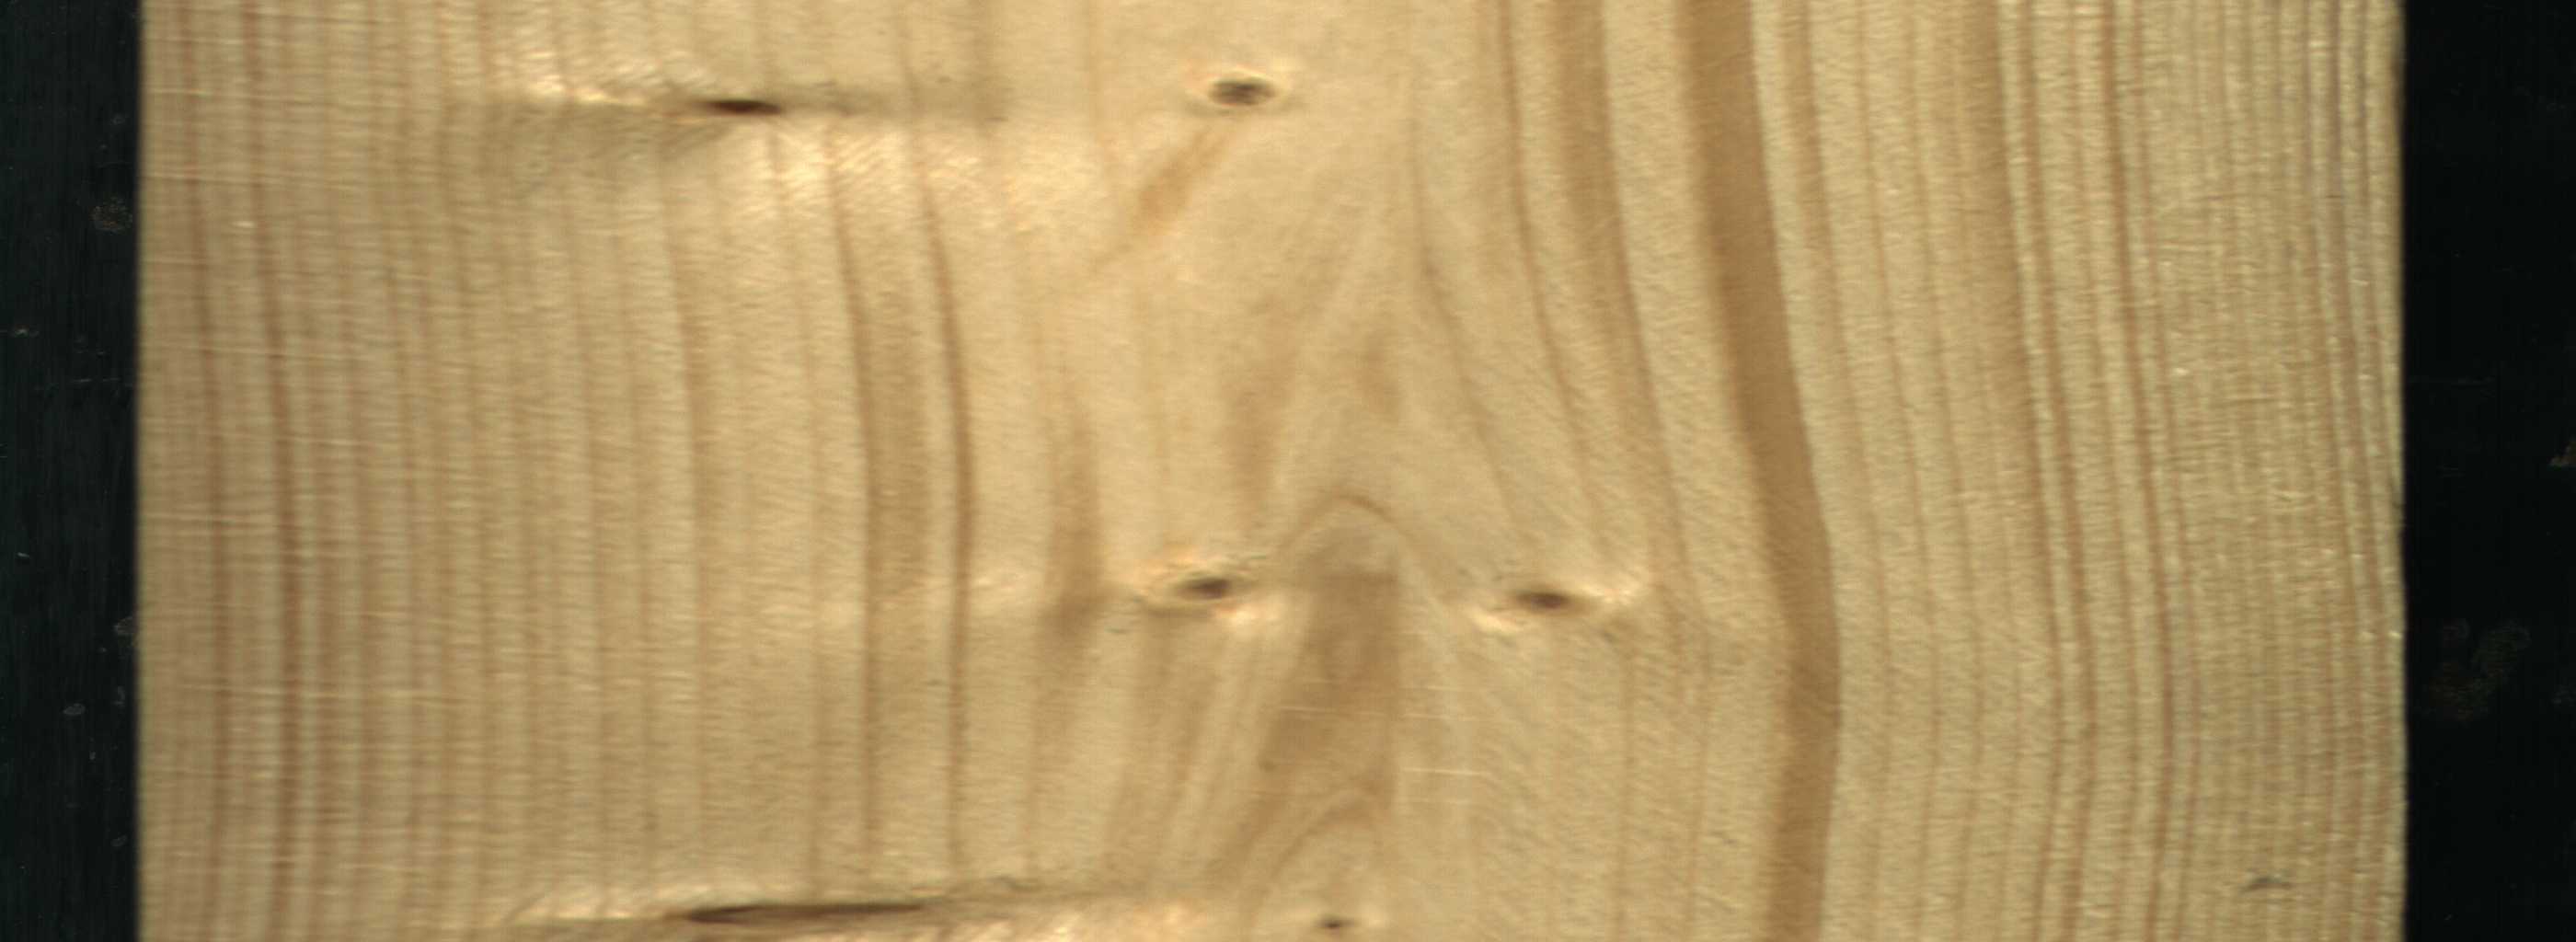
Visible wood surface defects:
Quartzity
Dead_Knot
Live_Knot
Live_Knot
Live_Knot